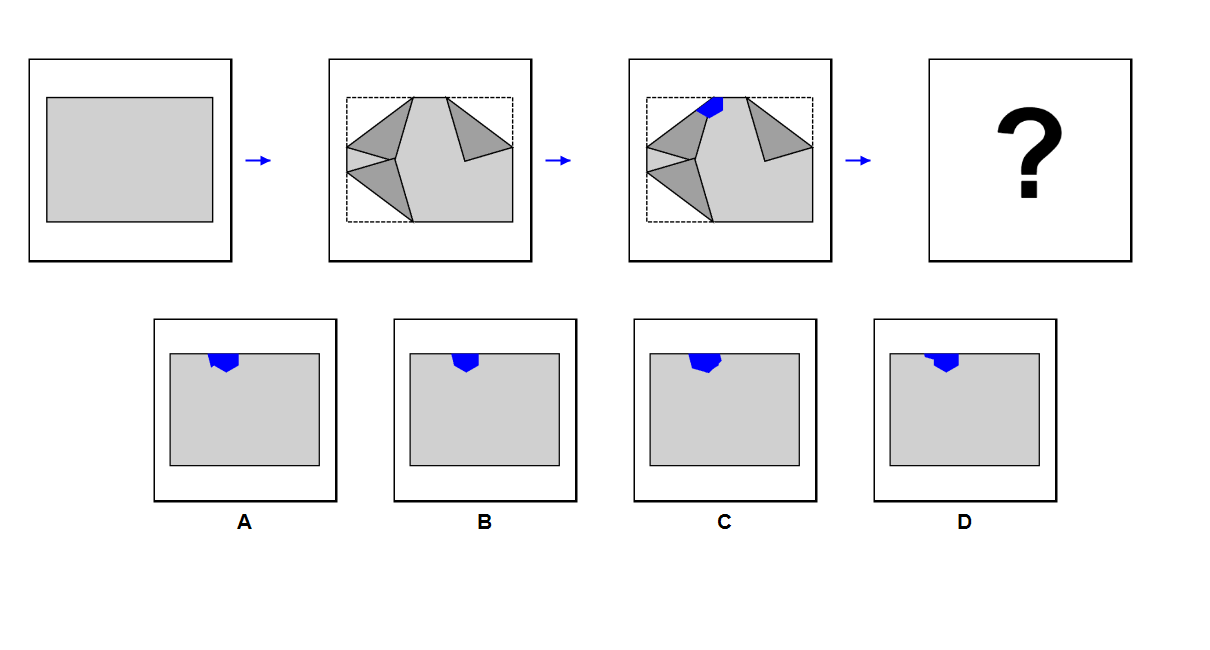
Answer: B